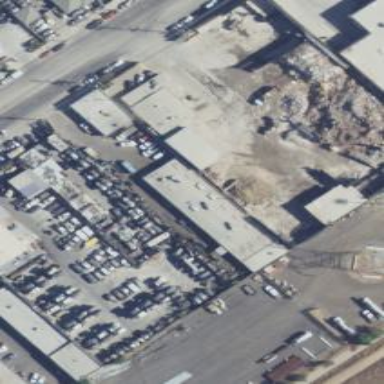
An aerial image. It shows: Industrial building.